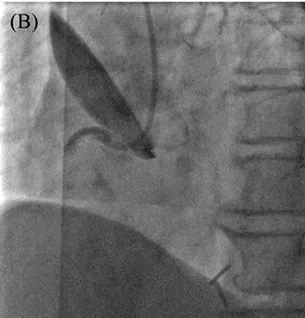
Coronary angiography images. (B) Aortocoronary dissection of RCA with total occlusion.
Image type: radiology (x_ray)